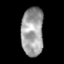
Tissue: skin
Cell type: Epithelial cells
Senescence score: 0.286
Nuclear area (px): 1061
Mean DAPI intensity: 157.694